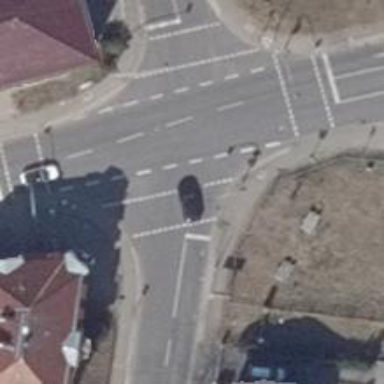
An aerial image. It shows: Road with traffic signals at stop crossing.